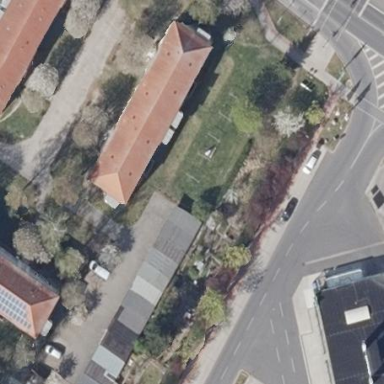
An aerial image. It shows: Hipped roof on apartment building.